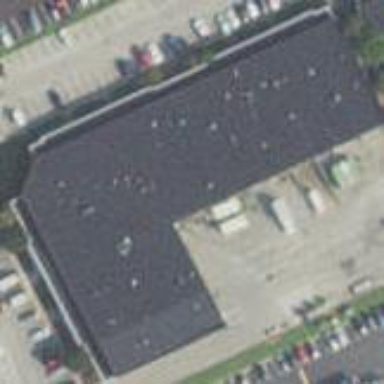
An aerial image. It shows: Commercial building.